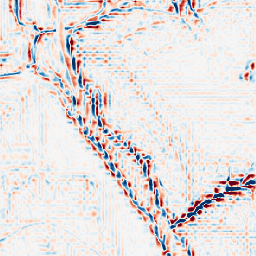
Category: wavelet
Decomposition family: wavelet_dwt
Decomposition parameters: wavelet: db2
level: 3
Upsampling method: bilinear
Upsampling parameters: scale: 2
Upsampling scale: 2